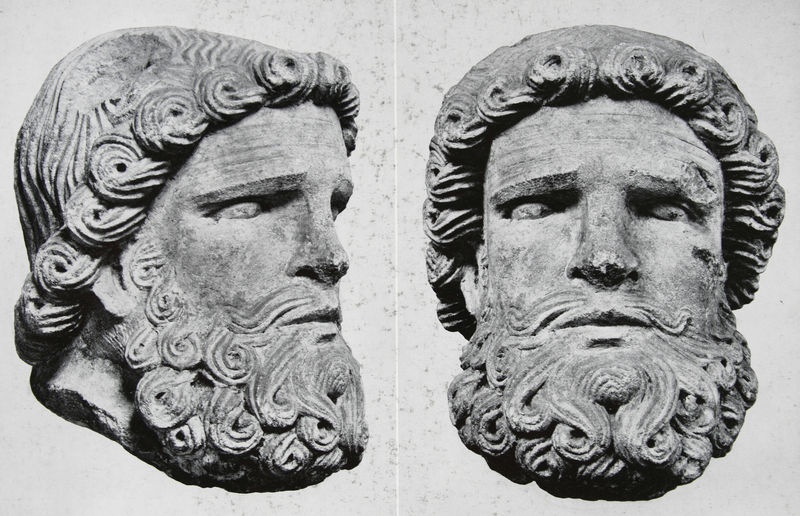
Titel: Kopf einer Petrusstatue von den Gewänden der Westportale von Notre-Dame in Dijon(?)
Standort: Dijon
Institution: Musée Départmental des Antiquités
Schlagwörter: kopf, mann, weiß, frisur, grau, haar, köpfe, marmor, mund, männer, nase, ohr, profil, schwarz, stirn, blick, bart, jung, schnurrbart, augen, falten, gesicht, stein, trauer, vollbart, bildnis, portrait, porträt, figur, haare, frontal, kinn, lippen, locke, locken, traurig, skulptur, statue, zwei, leer, schnauz, detail, ernst, büste, seitenansicht, plastik, pofil, schnauzbart, foto, fotografie, photographie, antike, schwarzweiss, lockig, kreise, photo, fragment, römer, kaputt, halbprofil, runzeln, sandstein, antik, griechisch, griechenland, vorderansicht, fotographie, klassik, grieche, siluette, archaik, hohl, bildhauer, steinmetzarbeit, ansichten, kringel, sokrates, bruch, ase, welliges haar, kocken, vorn, schnuttbart, steinhauer, griche, 2, bsrt, lase, babylonisch